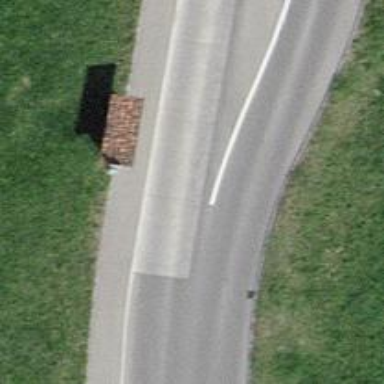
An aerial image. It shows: Bus stop with designated public transport stop position.